Interaction volume radius: 10 \u00c5
Interaction volume height: 45 \u00c5
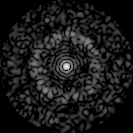
Disorder parameter: 0.8269